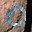
Label: 0